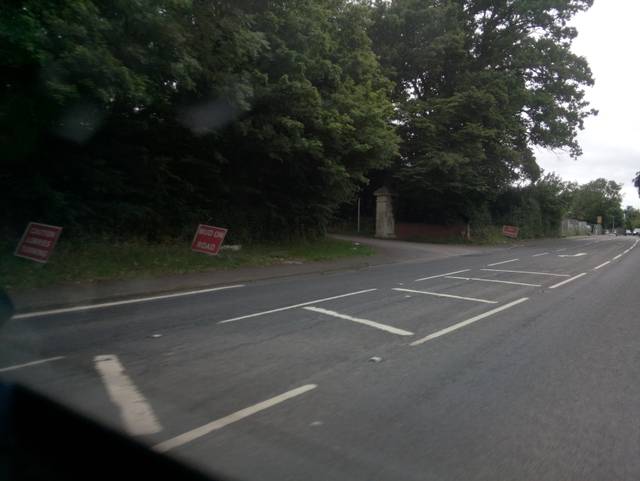
Region: United Kingdom
Coordinates: 52.232, -2.185